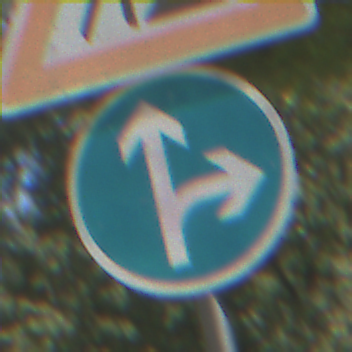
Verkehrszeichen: VorgeschriebeneFahrtrichtungGeradeausOderRechts
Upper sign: Arbeitsstelle
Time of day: Midday
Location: Outdoor (RoadRail)
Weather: Clear
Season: NotSpecified
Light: Natural